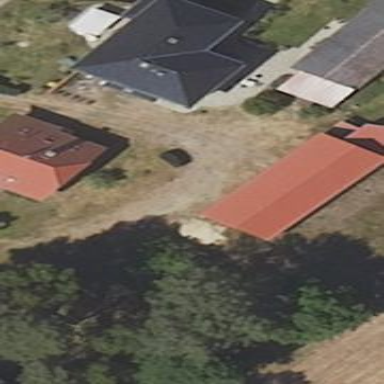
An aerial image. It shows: Shed building.